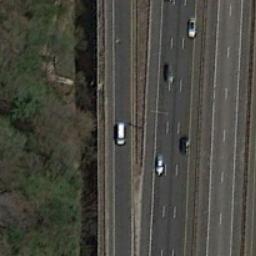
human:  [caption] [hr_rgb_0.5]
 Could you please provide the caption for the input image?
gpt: There are large green forests around the freeway and there are many cars on the freeway .

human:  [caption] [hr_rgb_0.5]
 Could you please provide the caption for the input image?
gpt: There are many cars on the highway .

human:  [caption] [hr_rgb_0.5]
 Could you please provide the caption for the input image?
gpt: Three straight freeways are a forest on one side and some cars are driving on freeways .

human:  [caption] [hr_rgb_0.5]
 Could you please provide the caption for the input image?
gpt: The freeway goes through the forest with some cars .

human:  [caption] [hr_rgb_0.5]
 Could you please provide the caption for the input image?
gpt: There are some green trees beside the freeway on the bridge .